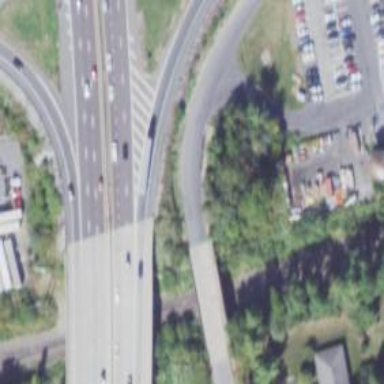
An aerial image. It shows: Motorway junction.